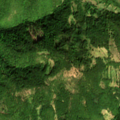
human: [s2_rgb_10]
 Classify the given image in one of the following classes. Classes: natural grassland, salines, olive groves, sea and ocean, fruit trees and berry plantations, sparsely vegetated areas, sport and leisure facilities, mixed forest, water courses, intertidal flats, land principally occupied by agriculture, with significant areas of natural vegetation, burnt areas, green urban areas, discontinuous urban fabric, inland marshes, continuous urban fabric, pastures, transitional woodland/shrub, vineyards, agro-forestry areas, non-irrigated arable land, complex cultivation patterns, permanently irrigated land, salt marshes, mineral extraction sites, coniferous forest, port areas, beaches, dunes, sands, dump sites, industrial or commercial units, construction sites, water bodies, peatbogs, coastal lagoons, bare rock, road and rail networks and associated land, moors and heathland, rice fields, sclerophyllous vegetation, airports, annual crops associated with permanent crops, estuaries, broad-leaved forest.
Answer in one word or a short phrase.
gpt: land principally occupied by agriculture, with significant areas of natural vegetation, broad-leaved forest